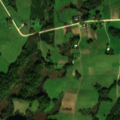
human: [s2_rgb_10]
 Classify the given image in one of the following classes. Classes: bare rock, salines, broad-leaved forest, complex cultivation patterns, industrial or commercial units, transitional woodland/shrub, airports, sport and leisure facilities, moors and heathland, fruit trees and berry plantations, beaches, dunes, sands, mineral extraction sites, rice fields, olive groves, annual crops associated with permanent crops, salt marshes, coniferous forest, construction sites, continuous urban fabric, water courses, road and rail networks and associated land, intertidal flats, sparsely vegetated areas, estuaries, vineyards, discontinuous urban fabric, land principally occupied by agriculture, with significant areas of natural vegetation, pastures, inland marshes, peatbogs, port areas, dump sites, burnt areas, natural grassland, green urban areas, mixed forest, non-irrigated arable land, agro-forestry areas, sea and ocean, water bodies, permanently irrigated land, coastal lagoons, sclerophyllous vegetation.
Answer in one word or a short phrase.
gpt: non-irrigated arable land, complex cultivation patterns, land principally occupied by agriculture, with significant areas of natural vegetation, broad-leaved forest, mixed forest